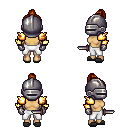
a pixel art fantasy rpg character, female body template, human, tanned skin, gold arm armor, white pants, dark blonde short topknot hairstyle, metal helm, metal gloves, gray slippers, dagger, four views (front, back, left, right), 2x2 character sprite sheet, small pixel art, hard edges, no anti-aliasing